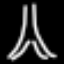
Label: The Eiffel Tower